В гладкую вертикальную стену на одном уровне вбиты два гвоздя $A$ и $B$, как показано на рисунке. Резинка с коэффициентом жёсткости $k$ и длиной $l$ в ненатянутом состоянии закреплена за один конец к гвоздю $A$. На другом её конце закреплён шарик массой $m=\frac{kl}{4g}$, где $g$ — ускорение свободного падения. Гвозди и шарик можно считать точечными, все столкновения шарика неупругие и происходят без слипания объектов. В начальный момент времени шарик находится на одном уровне с гвоздями на расстоянии $2l$ от точки $A$. Гвоздь $B$ находится непосредственно под резинкой и гладко с ней соприкасается. Начальная скорость шарика равна $v_0 = \frac{\sqrt{gl}}{2}$ и направлена вертикально вниз.
Найдите выражение для моментов времени $t_n$, в которые вертикальная составляющая скорости шарика в $n$-ный раз становится равной нулю.
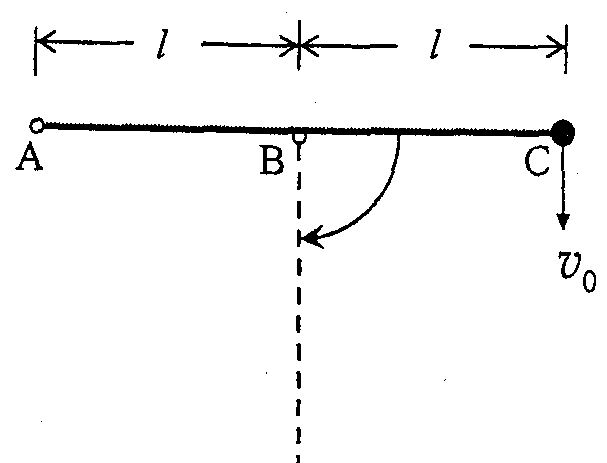
Ответ: \[t_n = \left( n - \frac{1}{2} \right) \frac{\pi}{2} \sqrt{\frac{l}{g}},\ n \in \mathbb{N}.\]
Темы:
T, Механика, Колебания, Китайские